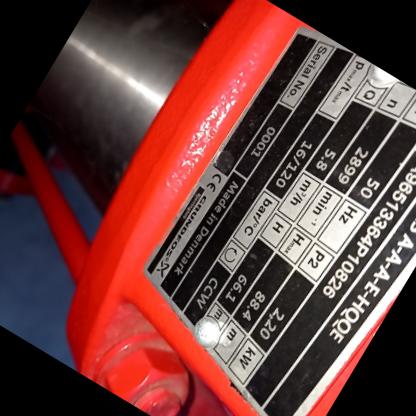
Klasa: tabliczka-znamionowa